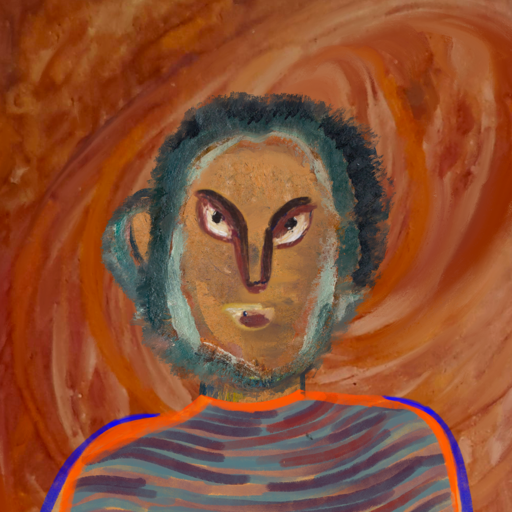
Background: Pious_Lady, Head And Neck Front: In_The_Sun, Face Front: After_Raid, Bust: Experience, Hair Front: Boggyland, Head Accessory: Blank, Second Necklace: Blank, Necklace: Blank, Baby: Blank